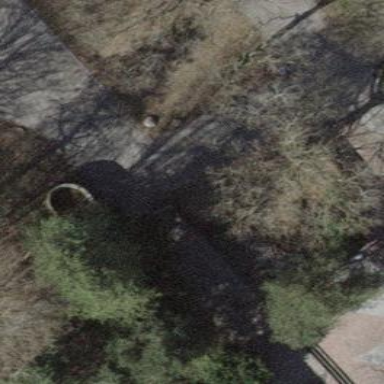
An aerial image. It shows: Flowerbed.